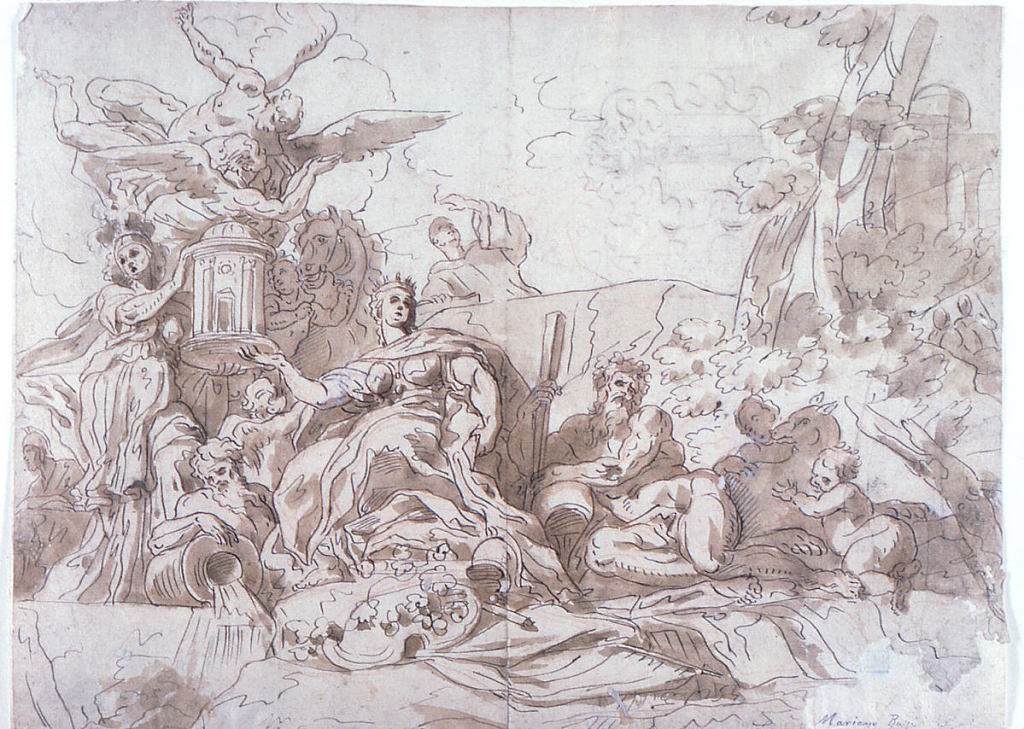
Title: Juno
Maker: Mariano Rossi, Italian, 1731–1807
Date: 1731–1807
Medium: Brush and brown wash, pen and ink, graphite on paper.
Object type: Drawing
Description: Center left, Juno seated holding small temple surrounded by other various gods and mythical creatures.